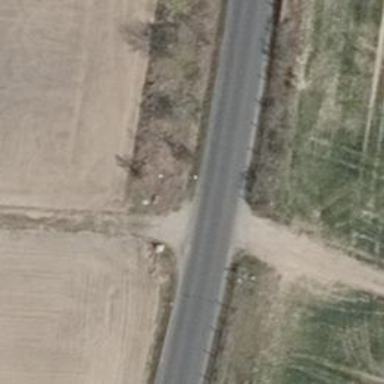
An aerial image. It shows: Unclassified road with asphalt surface.